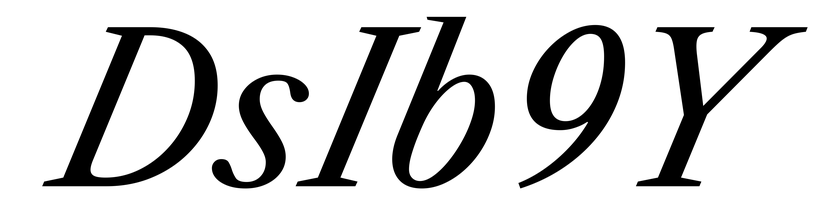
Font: LibreCaslonText-Italic_Italic